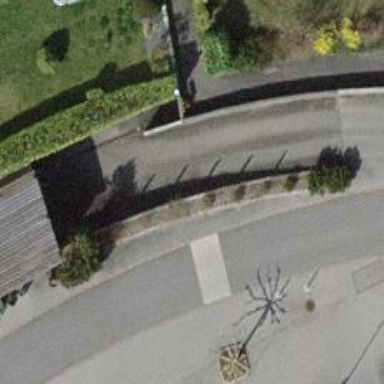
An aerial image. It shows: Retaining wall.